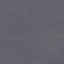
Land use / land cover: SeaLake